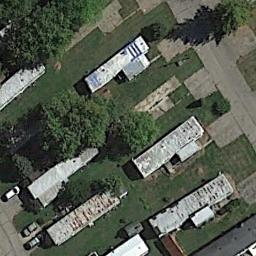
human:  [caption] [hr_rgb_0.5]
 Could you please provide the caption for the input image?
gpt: The mobile home park has some mobile homes on the grass and some trees are among these mobile homes .

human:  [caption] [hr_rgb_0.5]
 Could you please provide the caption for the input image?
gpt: There are several trees around the mobile home community .

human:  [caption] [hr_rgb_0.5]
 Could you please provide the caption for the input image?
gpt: The mobile home park is on the grass next to some trees .

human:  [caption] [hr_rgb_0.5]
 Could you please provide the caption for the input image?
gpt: Many buildings of different shapes and sizes are in mobile home parks .

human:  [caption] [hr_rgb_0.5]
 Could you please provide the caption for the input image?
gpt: There are some buildings and green trees in the mobile home park .